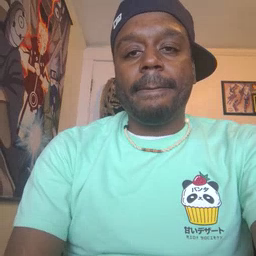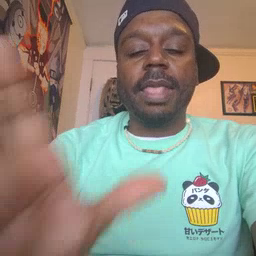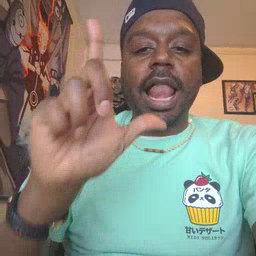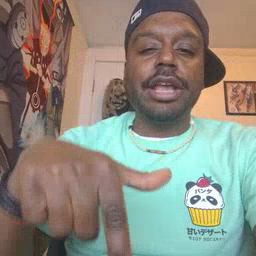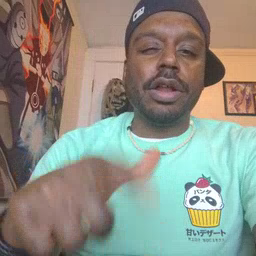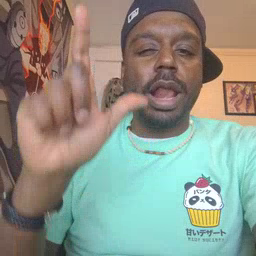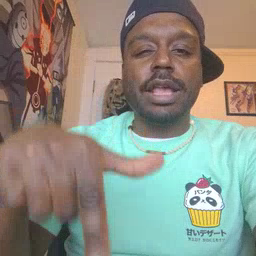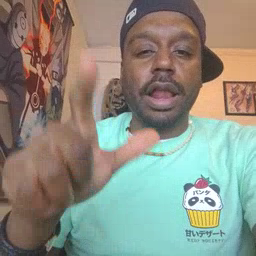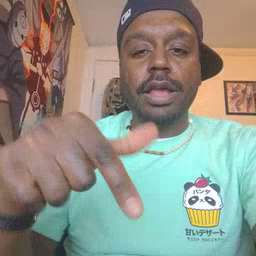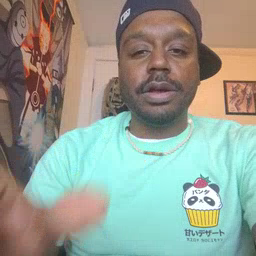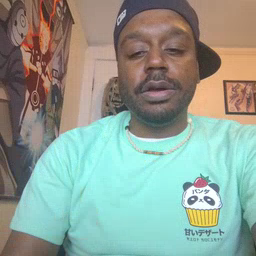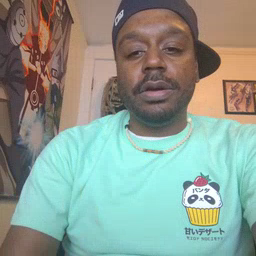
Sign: later